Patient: sex M, age 69
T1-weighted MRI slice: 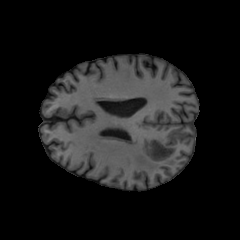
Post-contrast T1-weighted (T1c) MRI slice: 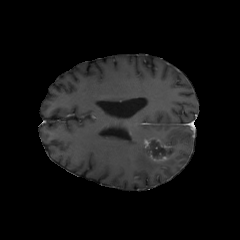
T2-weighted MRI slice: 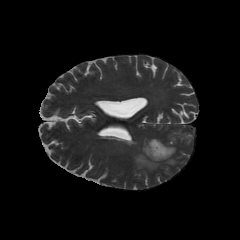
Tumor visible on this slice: yes
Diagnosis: Glioblastoma, IDH-wildtype
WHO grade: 4